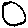
Label: circle